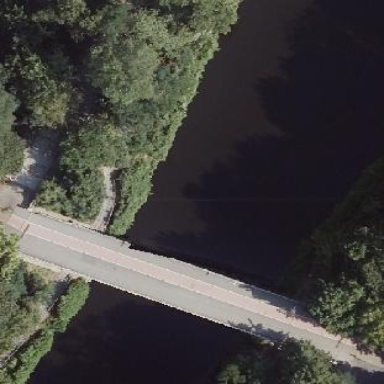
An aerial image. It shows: Beam bridge made by humans.